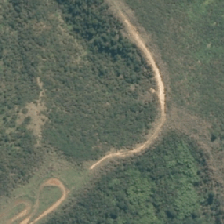
Land cover: grose_broom